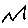
Label: zigzag